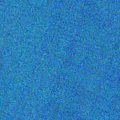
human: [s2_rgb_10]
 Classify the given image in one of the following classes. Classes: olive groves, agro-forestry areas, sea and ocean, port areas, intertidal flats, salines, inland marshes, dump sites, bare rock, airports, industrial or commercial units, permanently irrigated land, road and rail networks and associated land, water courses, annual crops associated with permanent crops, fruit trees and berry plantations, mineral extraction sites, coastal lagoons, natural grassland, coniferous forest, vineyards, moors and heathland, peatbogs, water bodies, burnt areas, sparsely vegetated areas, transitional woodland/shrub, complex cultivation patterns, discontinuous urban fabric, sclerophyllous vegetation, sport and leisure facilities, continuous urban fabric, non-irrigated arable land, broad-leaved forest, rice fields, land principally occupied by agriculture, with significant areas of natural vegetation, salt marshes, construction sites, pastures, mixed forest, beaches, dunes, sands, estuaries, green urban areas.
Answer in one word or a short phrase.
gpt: sea and ocean